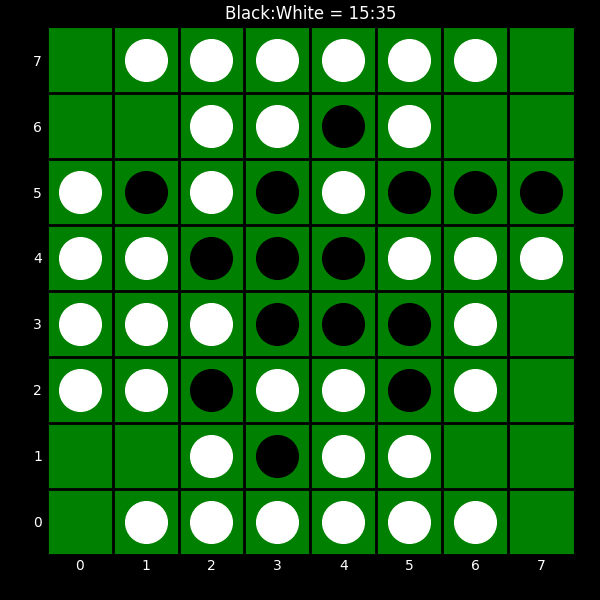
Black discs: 15
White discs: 35